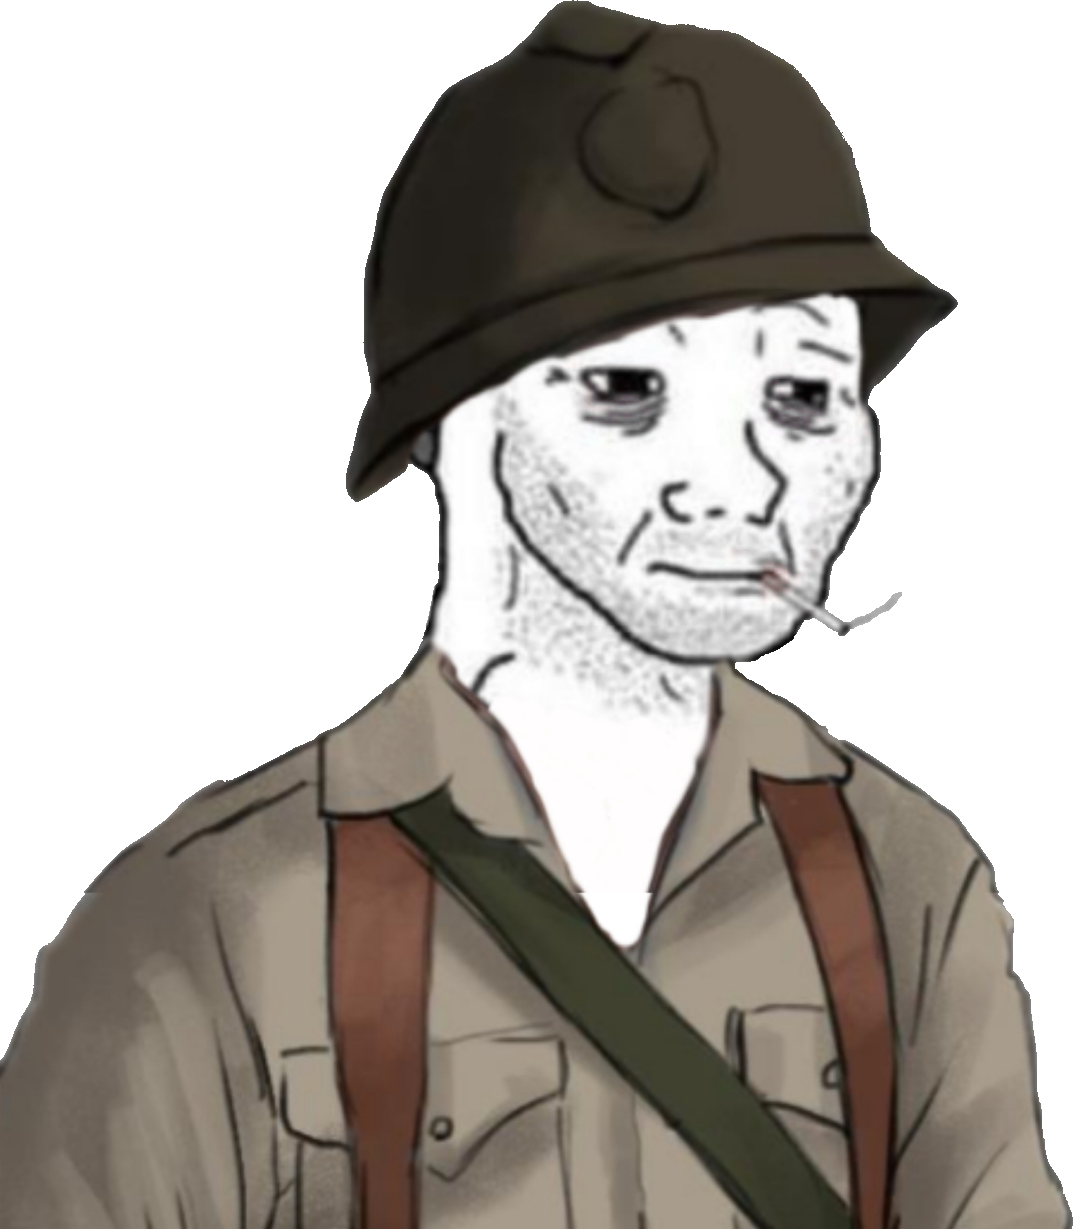
Label: 5_Doomer